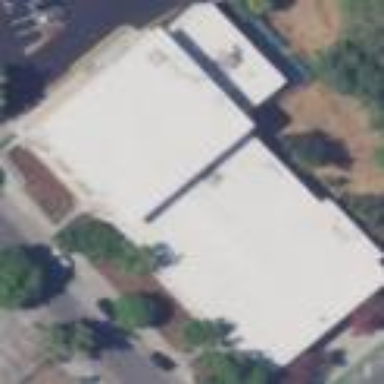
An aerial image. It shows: Public building.